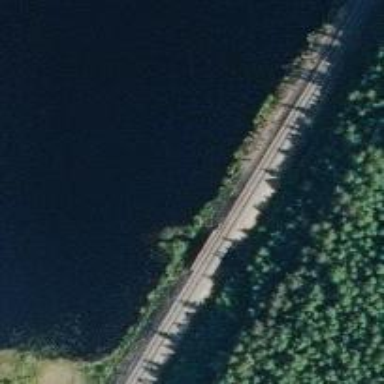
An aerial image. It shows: Bridge carrying B1 class rail track.